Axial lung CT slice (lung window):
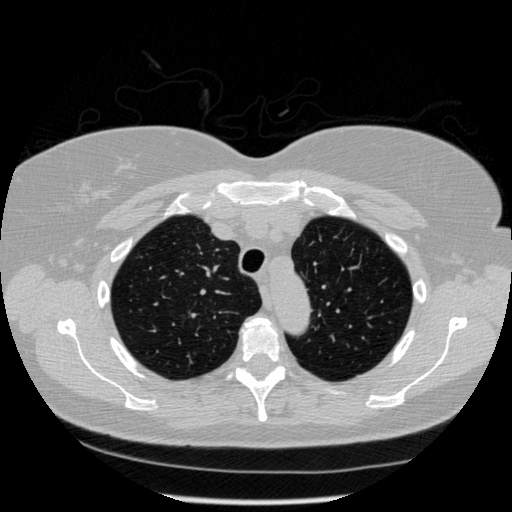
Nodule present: no